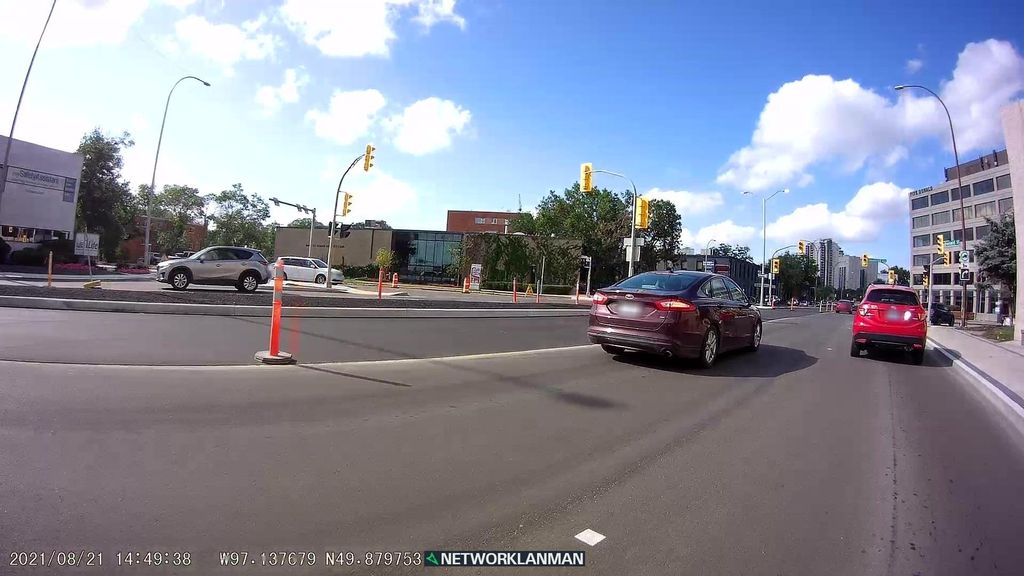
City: winnipeg